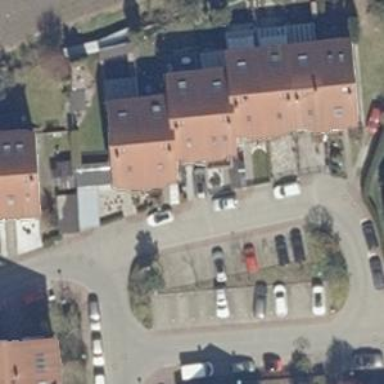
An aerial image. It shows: Terrace building.